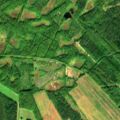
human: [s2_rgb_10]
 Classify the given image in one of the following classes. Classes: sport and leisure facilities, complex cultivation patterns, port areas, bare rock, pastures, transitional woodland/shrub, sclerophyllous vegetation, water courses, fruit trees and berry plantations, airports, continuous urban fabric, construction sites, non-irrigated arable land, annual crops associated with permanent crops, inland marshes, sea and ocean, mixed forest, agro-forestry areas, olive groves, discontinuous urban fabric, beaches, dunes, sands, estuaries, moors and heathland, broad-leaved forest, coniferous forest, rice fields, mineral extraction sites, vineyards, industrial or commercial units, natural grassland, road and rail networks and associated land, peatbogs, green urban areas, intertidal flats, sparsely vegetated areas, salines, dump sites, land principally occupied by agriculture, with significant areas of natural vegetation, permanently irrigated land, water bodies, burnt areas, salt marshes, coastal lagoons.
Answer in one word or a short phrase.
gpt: non-irrigated arable land, land principally occupied by agriculture, with significant areas of natural vegetation, broad-leaved forest, coniferous forest, mixed forest, transitional woodland/shrub